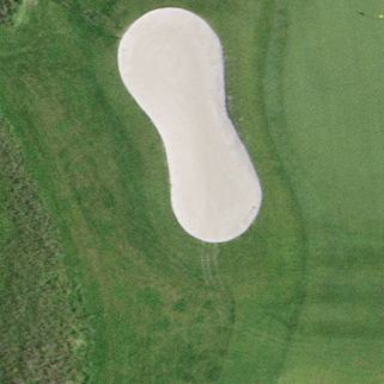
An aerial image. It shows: Golf bunker filled with sandy terrain.